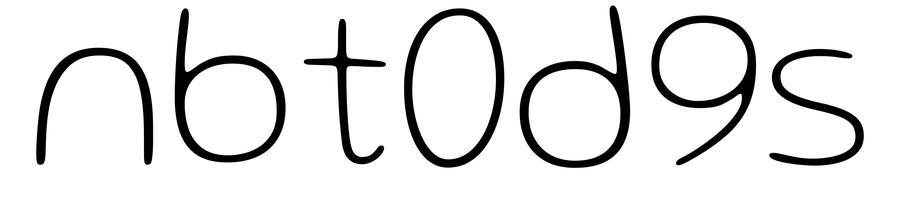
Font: Gluten_Thin